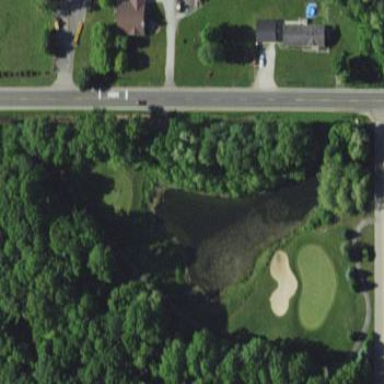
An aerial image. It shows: Rough area in golf course.